Question: I'm trying to get the example code in this SO question running on my system
<URL>
It displays the position of the mouse on a click inside a 'div'. It works fine on 'Firefox' and 'Safari' but doesn't update on 'Chrome' and I'm wondering if I've done something wrong.
I'm using Google Chrome Version 23.0.1271.101
Here's the code I'm using.
'''
<html>
<head>
<script class="jsbin" src="http://ajax.googleapis.com/ajax/libs/jquery/1.9.0/jquery.min.js"></script>
</head>
<body>
<p>Click to see the position!</p>
<div class="box" style="width: 200px; height: 200px; background: #F00">&nbsp;</div>
<p id="position">Position will go here</p>
<script>
$(document).ready(function() {
$('.box').click(function(e) {
var offset = $(this).offset();
$('#position').html(Math.round(e.clientX - offset.left) + ", " + Math.round(e.clientY - offset.top));
});
});
</script>
</body>
</html>
'''
Here is the error I see on Chrome's JavaScript console 'Uncaught ReferenceError: $ is not defined' but I'm not sure what to make of it.

I cleared the browser cache and reloaded the page while having the JavaScript console open and noticed an error I had not seen before
'''
[blocked] The page at https://<mywebsite>/index.html ran insecure content from http://ajax.googleapis.com/ajax/libs/jquery/1.9.0/jquery.min.js.
Uncaught ReferenceError: $ is not defined
'''
So, I downloaded 'jquery.min.js' and placed it in the same directory as 'index.html' and changed the loading of the script to
'''
<script src="./jquery.min.js" type="text/javascript"></script>
'''
It now works on all three browsers.... so for some reason Chrome was the only one that complained about the url for jquery.min.js being insecure. To compound the problem, it didn't give me that error when I went into the JavaScript console, and I didn't see it until I had cleared the cache I had the JavaScript console open.
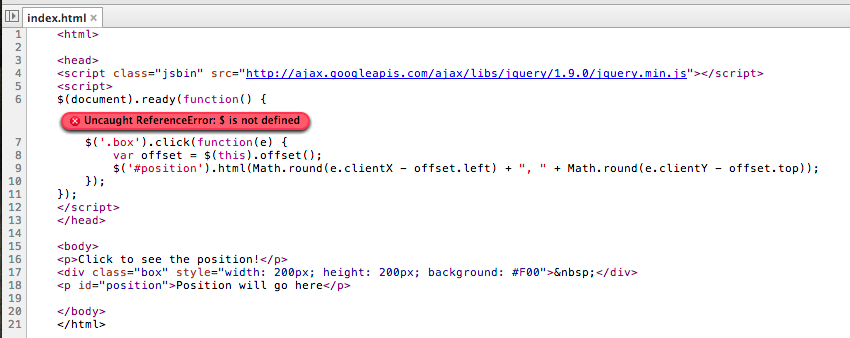
Answer: The error you are getting is that jQuery is not loaded when executing your script. So therefore $ is not defined when you try to use it.